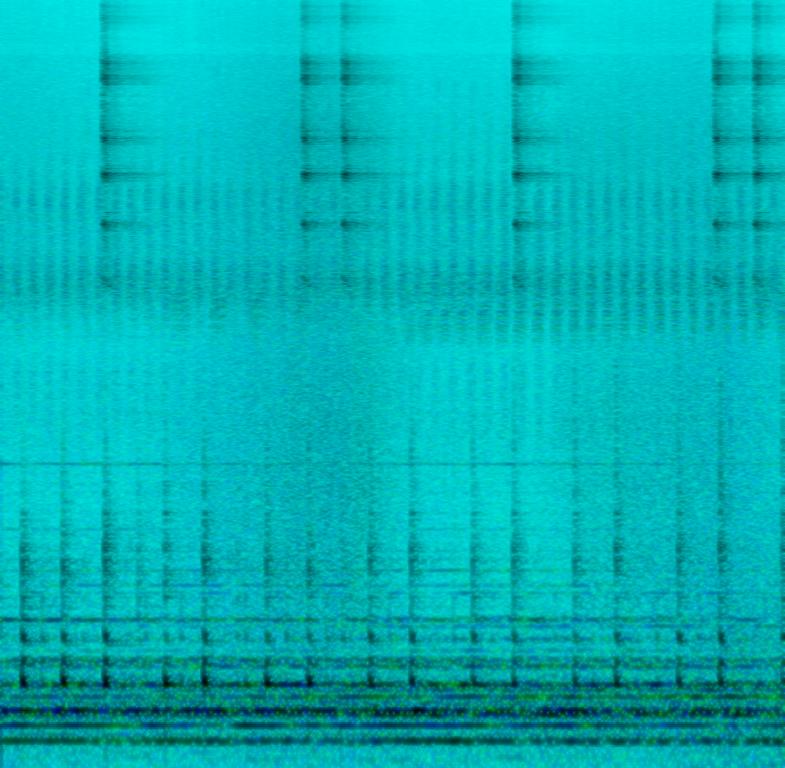
This audio recording features a crickets sound effect, sea waves sound effect and mellow synth pad chords in the background, followed by shimmering tambourine and muffled snare. At the very end of the first section of the loop, there is a short filter modulation riser, after which there is silence. At the very end of the loop there is a soft white noise down sweep. It sounds very relaxing and calming, especially because of the pad and sound effects.